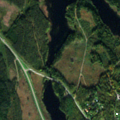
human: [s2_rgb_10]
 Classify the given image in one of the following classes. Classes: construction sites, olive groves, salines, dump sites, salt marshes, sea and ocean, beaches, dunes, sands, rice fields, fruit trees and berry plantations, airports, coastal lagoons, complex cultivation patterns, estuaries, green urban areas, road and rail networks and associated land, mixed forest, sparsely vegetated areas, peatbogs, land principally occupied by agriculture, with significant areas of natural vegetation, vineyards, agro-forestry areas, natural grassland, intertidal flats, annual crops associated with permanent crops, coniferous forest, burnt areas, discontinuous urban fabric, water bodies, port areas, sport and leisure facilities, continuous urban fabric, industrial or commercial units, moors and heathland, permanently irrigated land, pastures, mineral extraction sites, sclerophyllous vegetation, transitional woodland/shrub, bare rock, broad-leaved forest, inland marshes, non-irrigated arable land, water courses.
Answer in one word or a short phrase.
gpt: discontinuous urban fabric, coniferous forest, mixed forest, transitional woodland/shrub, water bodies